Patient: sex F, age 63
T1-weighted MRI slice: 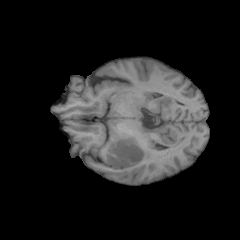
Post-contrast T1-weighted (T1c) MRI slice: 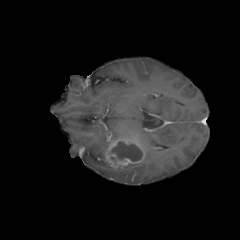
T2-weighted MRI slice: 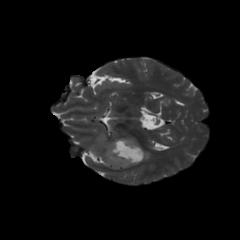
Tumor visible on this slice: yes
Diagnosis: Glioblastoma, IDH-wildtype
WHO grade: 4